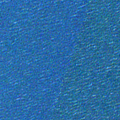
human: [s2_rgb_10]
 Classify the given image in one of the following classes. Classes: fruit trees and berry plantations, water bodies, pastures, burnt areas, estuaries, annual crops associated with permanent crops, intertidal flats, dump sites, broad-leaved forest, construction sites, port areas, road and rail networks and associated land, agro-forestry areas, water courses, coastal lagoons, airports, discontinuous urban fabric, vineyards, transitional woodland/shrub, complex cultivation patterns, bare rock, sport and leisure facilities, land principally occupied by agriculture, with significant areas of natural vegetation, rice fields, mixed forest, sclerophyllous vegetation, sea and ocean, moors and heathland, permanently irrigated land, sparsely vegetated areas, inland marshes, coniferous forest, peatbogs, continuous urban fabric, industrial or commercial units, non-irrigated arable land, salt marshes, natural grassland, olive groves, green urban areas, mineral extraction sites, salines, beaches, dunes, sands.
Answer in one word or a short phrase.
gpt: sea and ocean